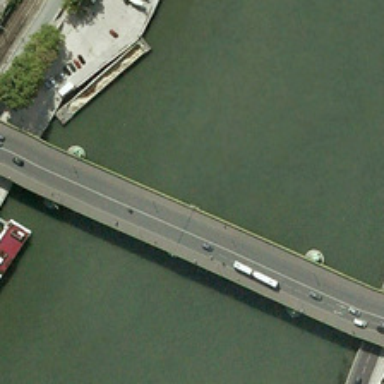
A bridge is on a river with several green trees near it .